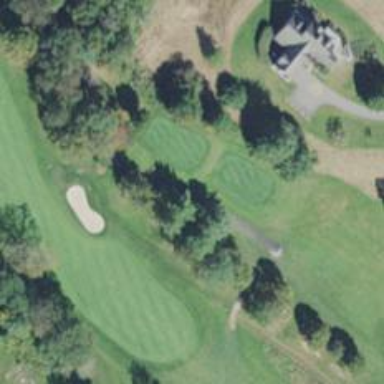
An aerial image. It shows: Service road used as golf cart path.